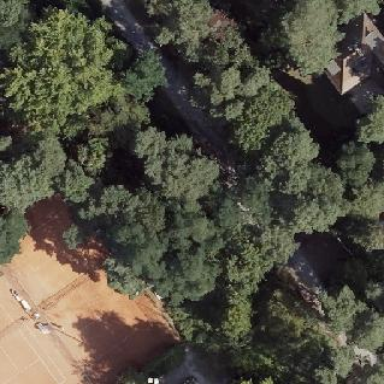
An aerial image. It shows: Tennis court on the leisure land pitch.